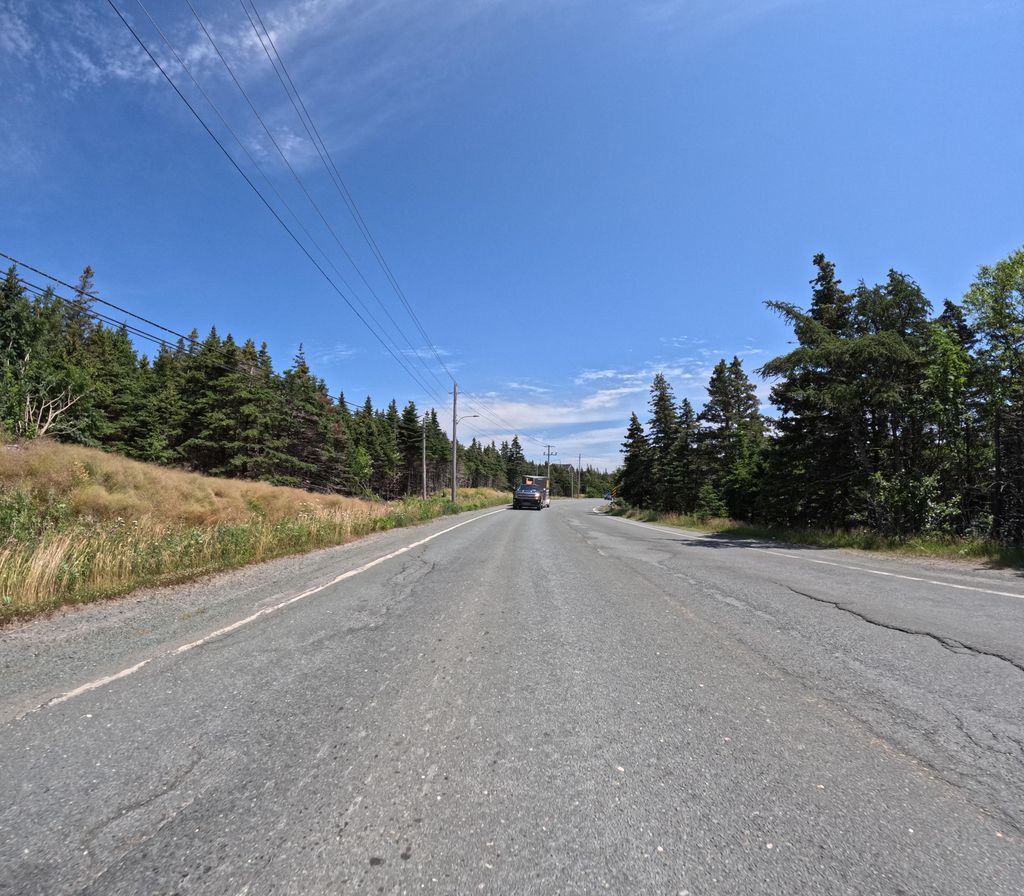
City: st_johns